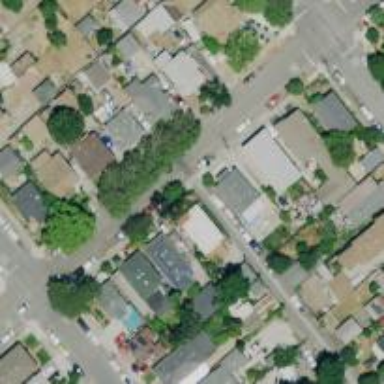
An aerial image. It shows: Residential road with separate sidewalk.